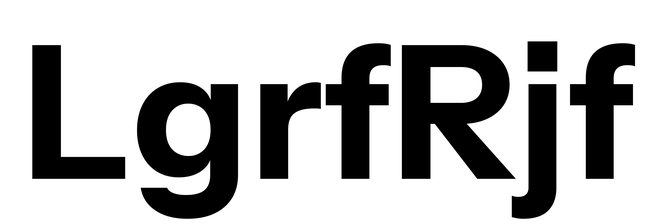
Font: InstrumentSans_Bold